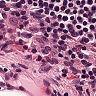
Metastatic tissue present: no